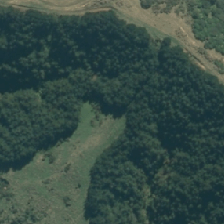
Land cover: grose_broom